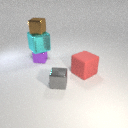
small purple metal cube behind small gray metal cube